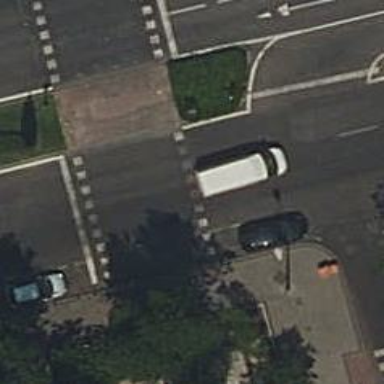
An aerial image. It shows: Road crossing with traffic signals.